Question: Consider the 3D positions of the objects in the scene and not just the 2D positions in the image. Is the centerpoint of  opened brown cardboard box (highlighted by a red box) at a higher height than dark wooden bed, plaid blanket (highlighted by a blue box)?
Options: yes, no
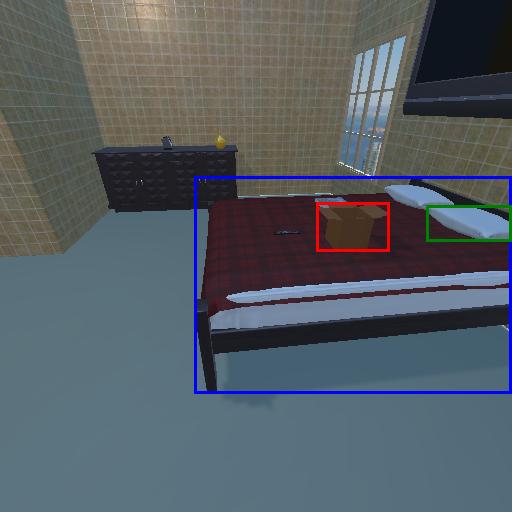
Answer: yes